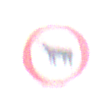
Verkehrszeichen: VerbotViehtrieb
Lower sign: ZeitangabenMitBeschraenkungAufWochentage3
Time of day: Midday
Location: Outdoor (Urban)
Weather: Clear
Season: NotSpecified
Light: Natural